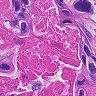
Metastatic tissue present: yes